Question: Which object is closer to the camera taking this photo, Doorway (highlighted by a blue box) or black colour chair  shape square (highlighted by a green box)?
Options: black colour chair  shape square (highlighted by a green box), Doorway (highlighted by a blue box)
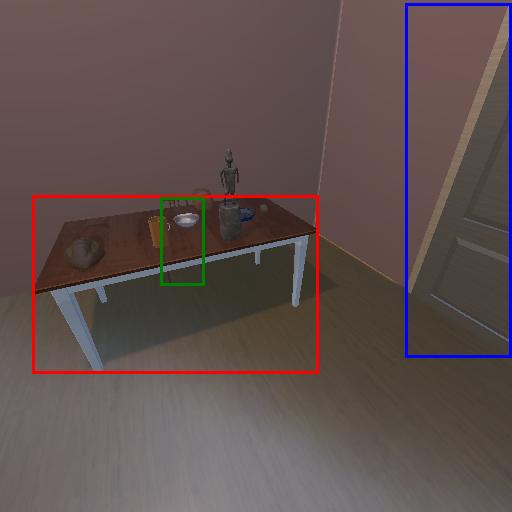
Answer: black colour chair  shape square (highlighted by a green box)